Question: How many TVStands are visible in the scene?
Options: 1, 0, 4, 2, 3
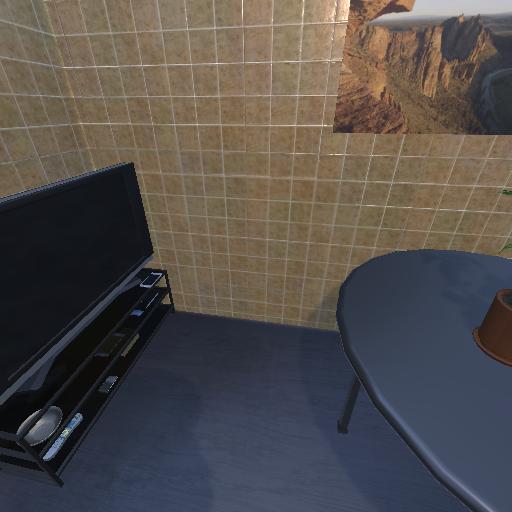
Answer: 1